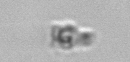
Label: detritus